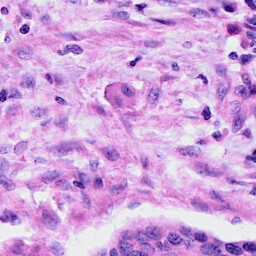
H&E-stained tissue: Cervix